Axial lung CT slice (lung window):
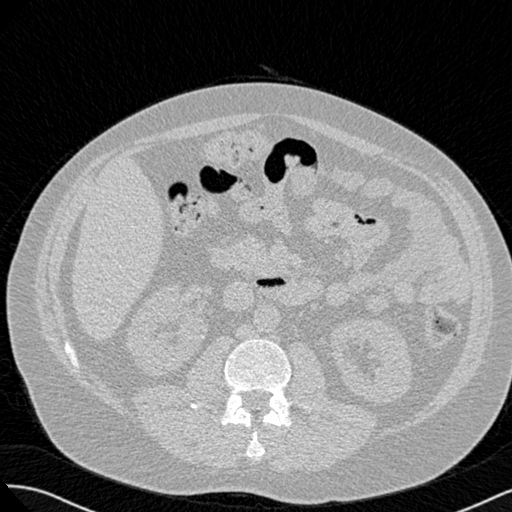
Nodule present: no